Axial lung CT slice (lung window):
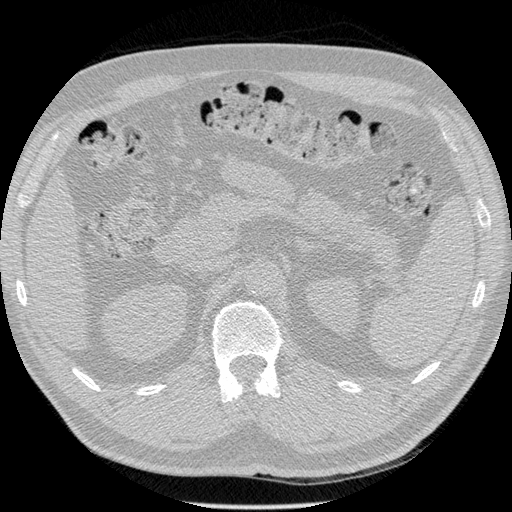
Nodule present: no